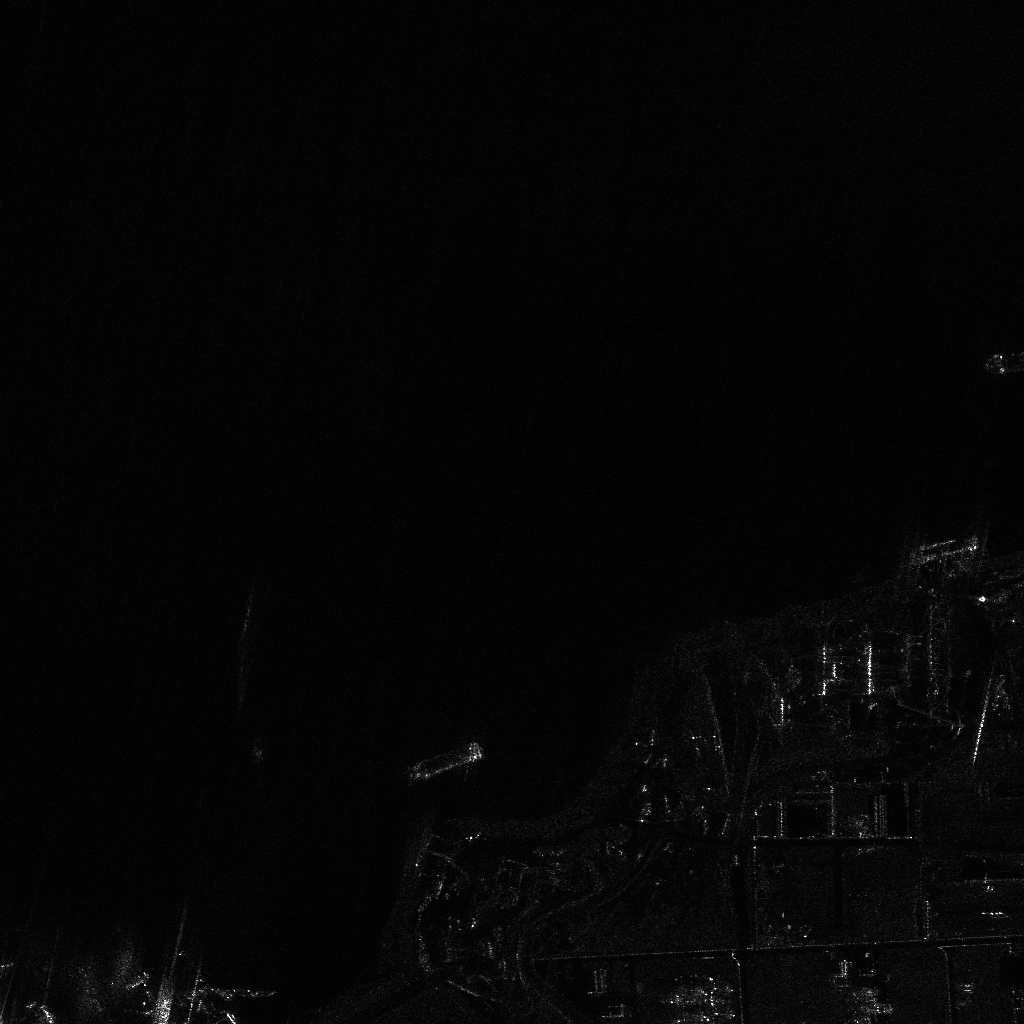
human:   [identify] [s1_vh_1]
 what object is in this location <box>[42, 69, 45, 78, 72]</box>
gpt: <ref>1 large container at the bottom</ref>